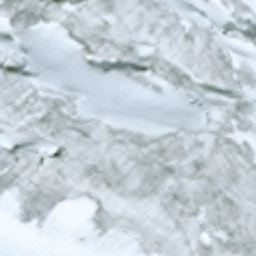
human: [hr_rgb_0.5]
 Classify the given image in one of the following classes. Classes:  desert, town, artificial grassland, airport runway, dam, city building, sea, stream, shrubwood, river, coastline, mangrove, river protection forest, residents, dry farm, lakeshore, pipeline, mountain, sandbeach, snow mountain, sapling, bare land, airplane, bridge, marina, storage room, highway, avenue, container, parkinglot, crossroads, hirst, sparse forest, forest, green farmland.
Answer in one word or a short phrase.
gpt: snow mountain